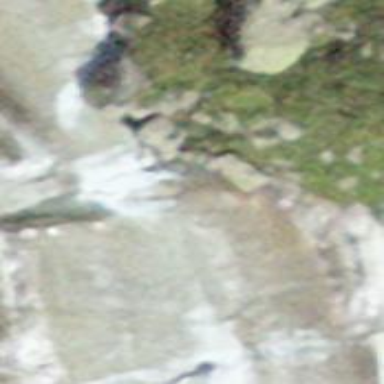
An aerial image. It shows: Beautiful waterfall in nature.